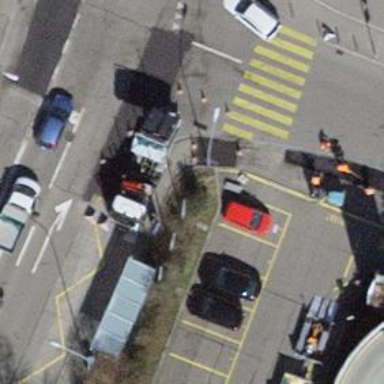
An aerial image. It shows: Bus stop with shelter. It is platform for public transport.